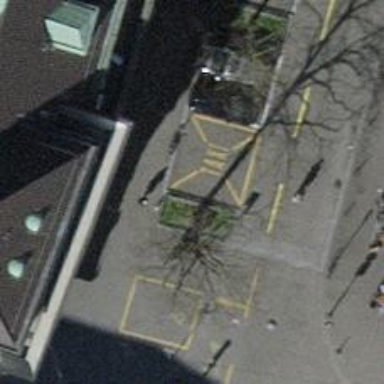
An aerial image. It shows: Parking space designated for disabled individuals.